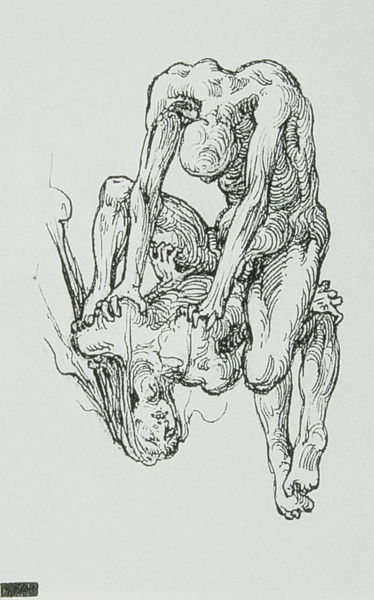
Titel: Menschliche Leidenschaften: Der Sturz in den Abgrund
Künstler: Alberto Martini
Schlagwörter: akt, fuß, hand, himmel, kampf, mann, nackt, weiß, wolken, akte, bäume, frauen, menschen, sitzen, ufer, brust, busen, frau, haar, hintergrund, kleid, männer, schwarz, säulen, zeichnung, wiese, arm, arme, gesicht, tod, tot, hände, haare, kind, skulptur, brüste, füße, holzschnitt, zwei, abstrakt, grafik, angst, gewalt, glatze, erotik, tusche, sex, kniee, druck, schraffur, schraffuren, stich, dämon, tinte, leid, leiden, knieend, isoliert, maria, ungeheuer, liebesakt, orgasmus, vergewaltigung, nnie